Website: walmart
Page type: payment
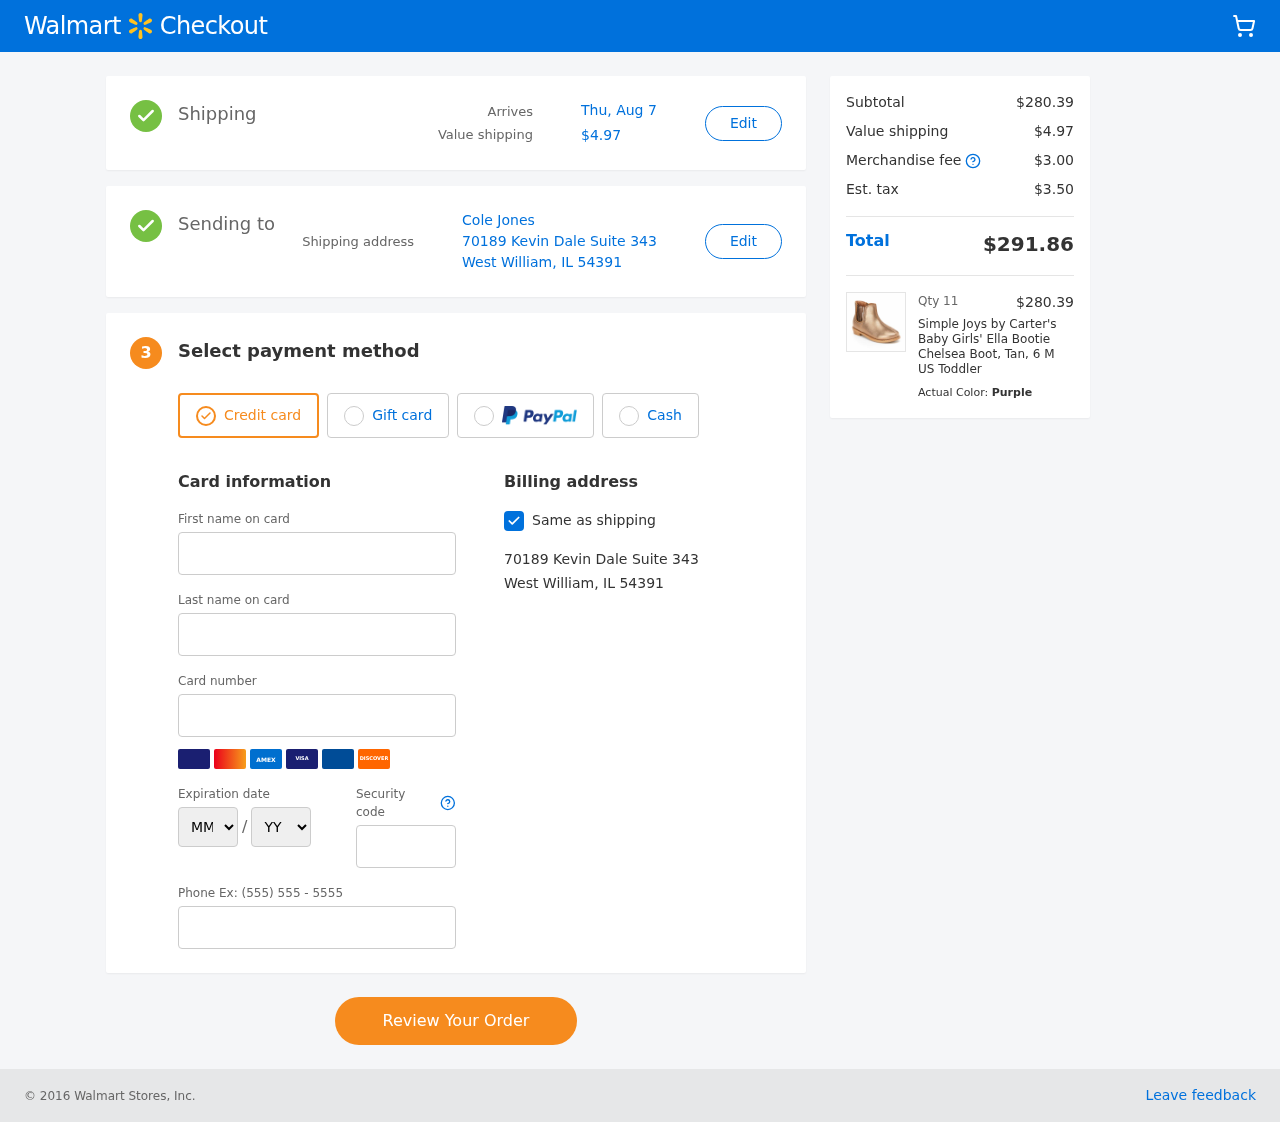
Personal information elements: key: PII_CARD_EXPIRY_MONTH
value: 11
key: PII_CARD_EXPIRY_YEAR
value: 28
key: PII_CITY_STATE_ZIP
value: West William, IL 54391
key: PII_FULLNAME
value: Cole Jones
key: PII_STREET
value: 70189 Kevin Dale Suite 343
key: PII_FIRSTNAME
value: Cole
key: PII_LASTNAME
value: Jones
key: PII_CARD_NUMBER
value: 6011 9853 7239 3435
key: PII_CARD_CVV
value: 470
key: PII_PHONE
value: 5189030208
Product elements: key: PRODUCT1_NAME
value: Simple Joys by Carter's Baby Girls' Ella Bootie Chelsea Boot, Tan, 6 M US Toddler
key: PRODUCT1_PRICE
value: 25.49
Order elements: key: ORDER_DELIVERY_DATE
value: Thu, Aug 7
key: ORDER_SHIPPING_COST
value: $4.97
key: ORDER_SUBTOTAL
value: $280.39
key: ORDER_MERCHANDISE_FEE
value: $3.00
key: ORDER_TAX
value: $3.50
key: ORDER_TOTAL
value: $291.86
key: ORDER_NUM_ITEMS
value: Qty 11